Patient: sex F, age 76
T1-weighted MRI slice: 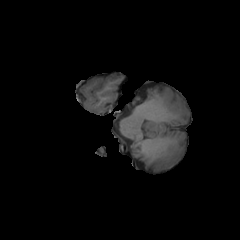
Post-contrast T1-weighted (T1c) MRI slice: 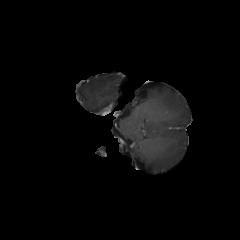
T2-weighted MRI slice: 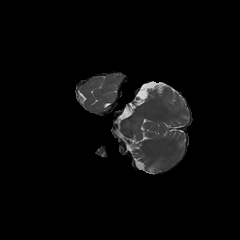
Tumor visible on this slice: no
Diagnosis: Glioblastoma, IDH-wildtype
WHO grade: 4